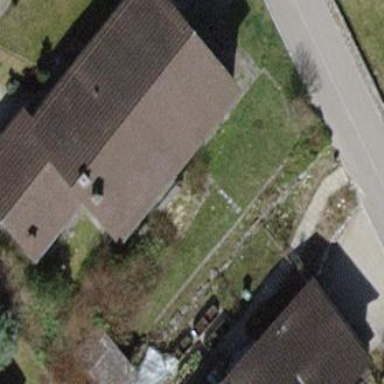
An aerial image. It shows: Detached building with gabled roof.